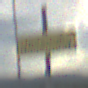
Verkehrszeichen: Umleitungsankuendigung
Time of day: MorningAfternoon
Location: Outdoor (RoadRail)
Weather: PartlyCloudy
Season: NotSpecified
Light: Natural